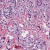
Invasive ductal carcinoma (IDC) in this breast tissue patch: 1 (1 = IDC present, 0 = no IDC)